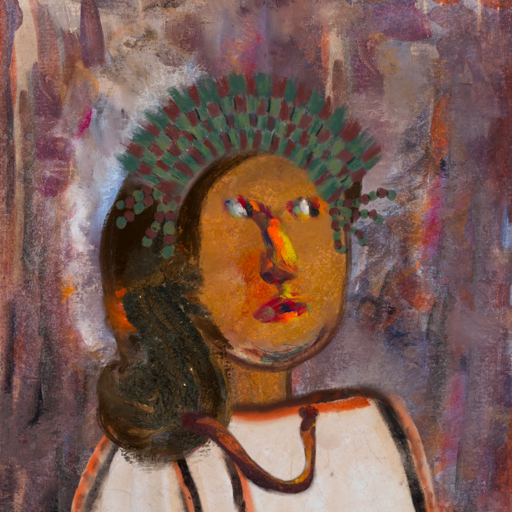
Background: Hypocrite, Head And Neck Side: Pipe, Face Side: An_Impression, Bust: Roy_Bahadur, Hair Side: Gypsy_Queen, Head Accessory: After_Raid_Crown, Second Necklace: Comrade, Necklace: Blank, Baby: Blank